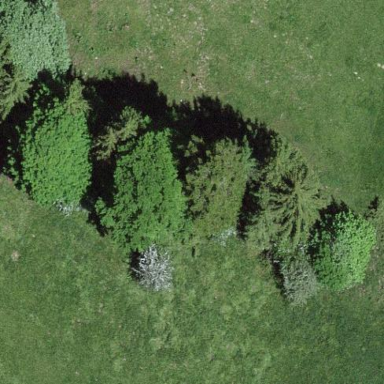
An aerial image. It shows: Beautiful woodland area.